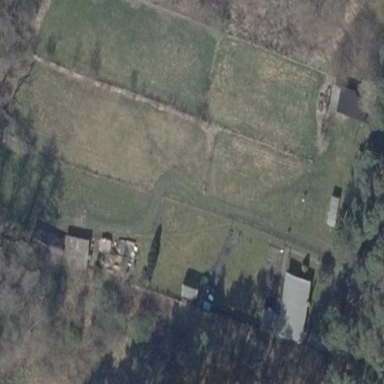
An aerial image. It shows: Allotments area.